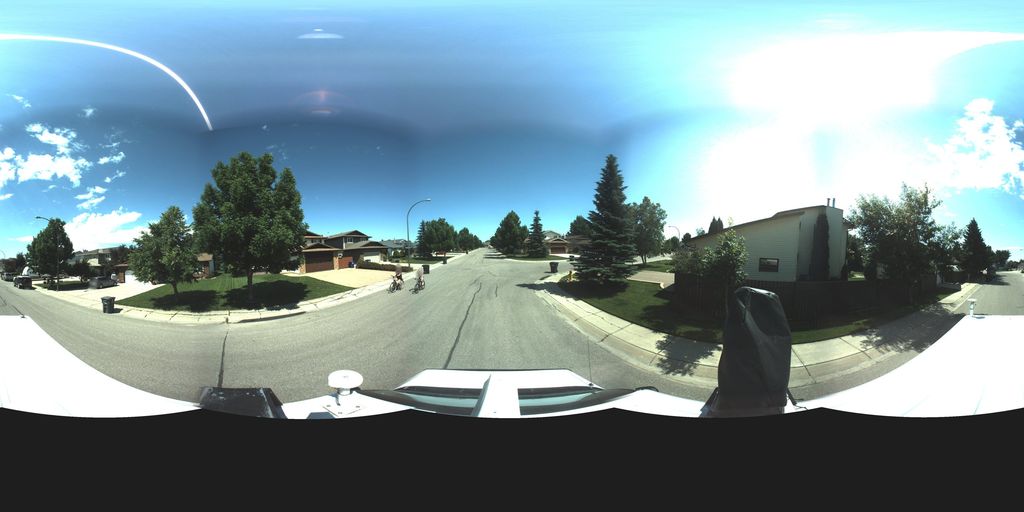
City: saskatoon